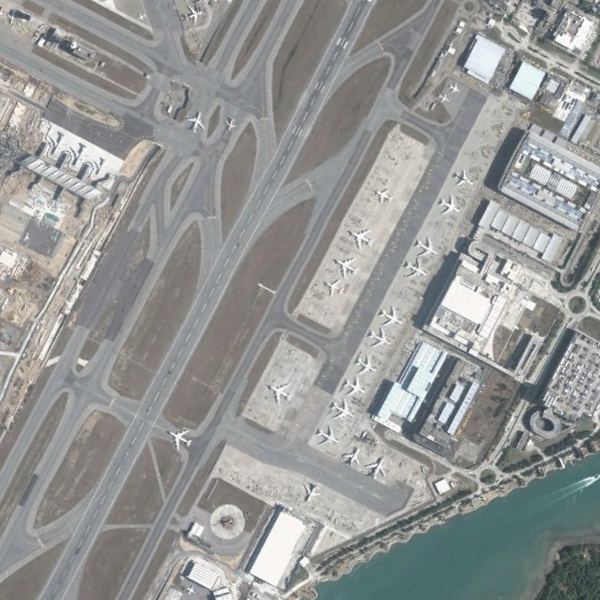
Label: Airport